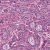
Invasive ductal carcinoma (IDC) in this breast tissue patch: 1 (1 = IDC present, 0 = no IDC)